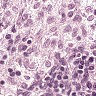
Metastatic tissue present: no